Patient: sex F, age 52
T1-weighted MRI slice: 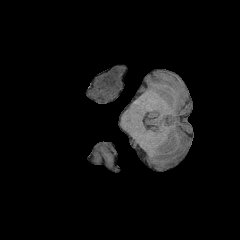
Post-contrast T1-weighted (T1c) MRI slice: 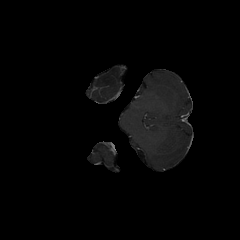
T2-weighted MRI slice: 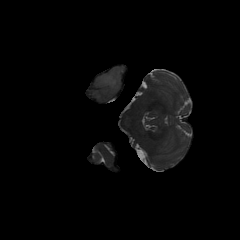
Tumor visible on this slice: yes
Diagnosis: Glioblastoma, IDH-wildtype
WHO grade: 4